Question: I needed to rollback my branch a few commits back, as newer commits introduced bugs.
I tried to solve my problem with help of stackoverflow and just googling for git tutorials, but I feel I made it worse. Right now my git branches look like this:

The blue line is called Development, the pink - master.
My actions were to checkout a new branch from my selected commit, checkout to master to get rid of detached head and merge the two branches. But merging brought back the bugs from the "bad" commit.
How can I just rollback to the first bullet point in this tree and erase the buggy commits from existence?
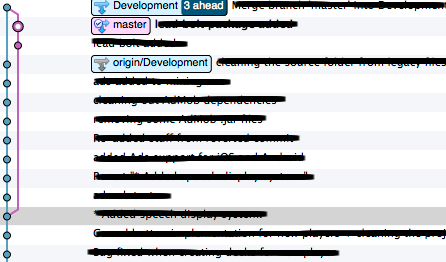
Answer: There are many ways to do this. If I were on 'master', the way I'd do it is as follows:
1. git branch safety to keep a branch at the old HEAD
2. git reset --hard abc123 to move master back to the old commit, assuming that commit was abc123
3. git branch -D safety to discard the safety branch, if desired